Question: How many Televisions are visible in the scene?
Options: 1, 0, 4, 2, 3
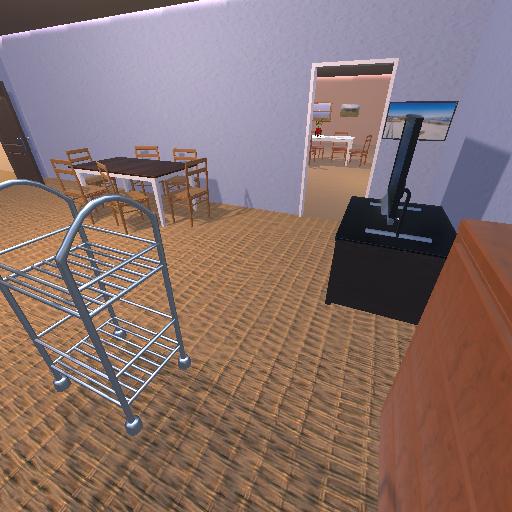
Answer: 1